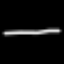
Label: line